Interaction volume radius: 10 \u00c5
Interaction volume height: 25 \u00c5
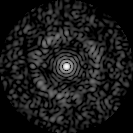
Disorder parameter: 0.8347